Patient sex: F
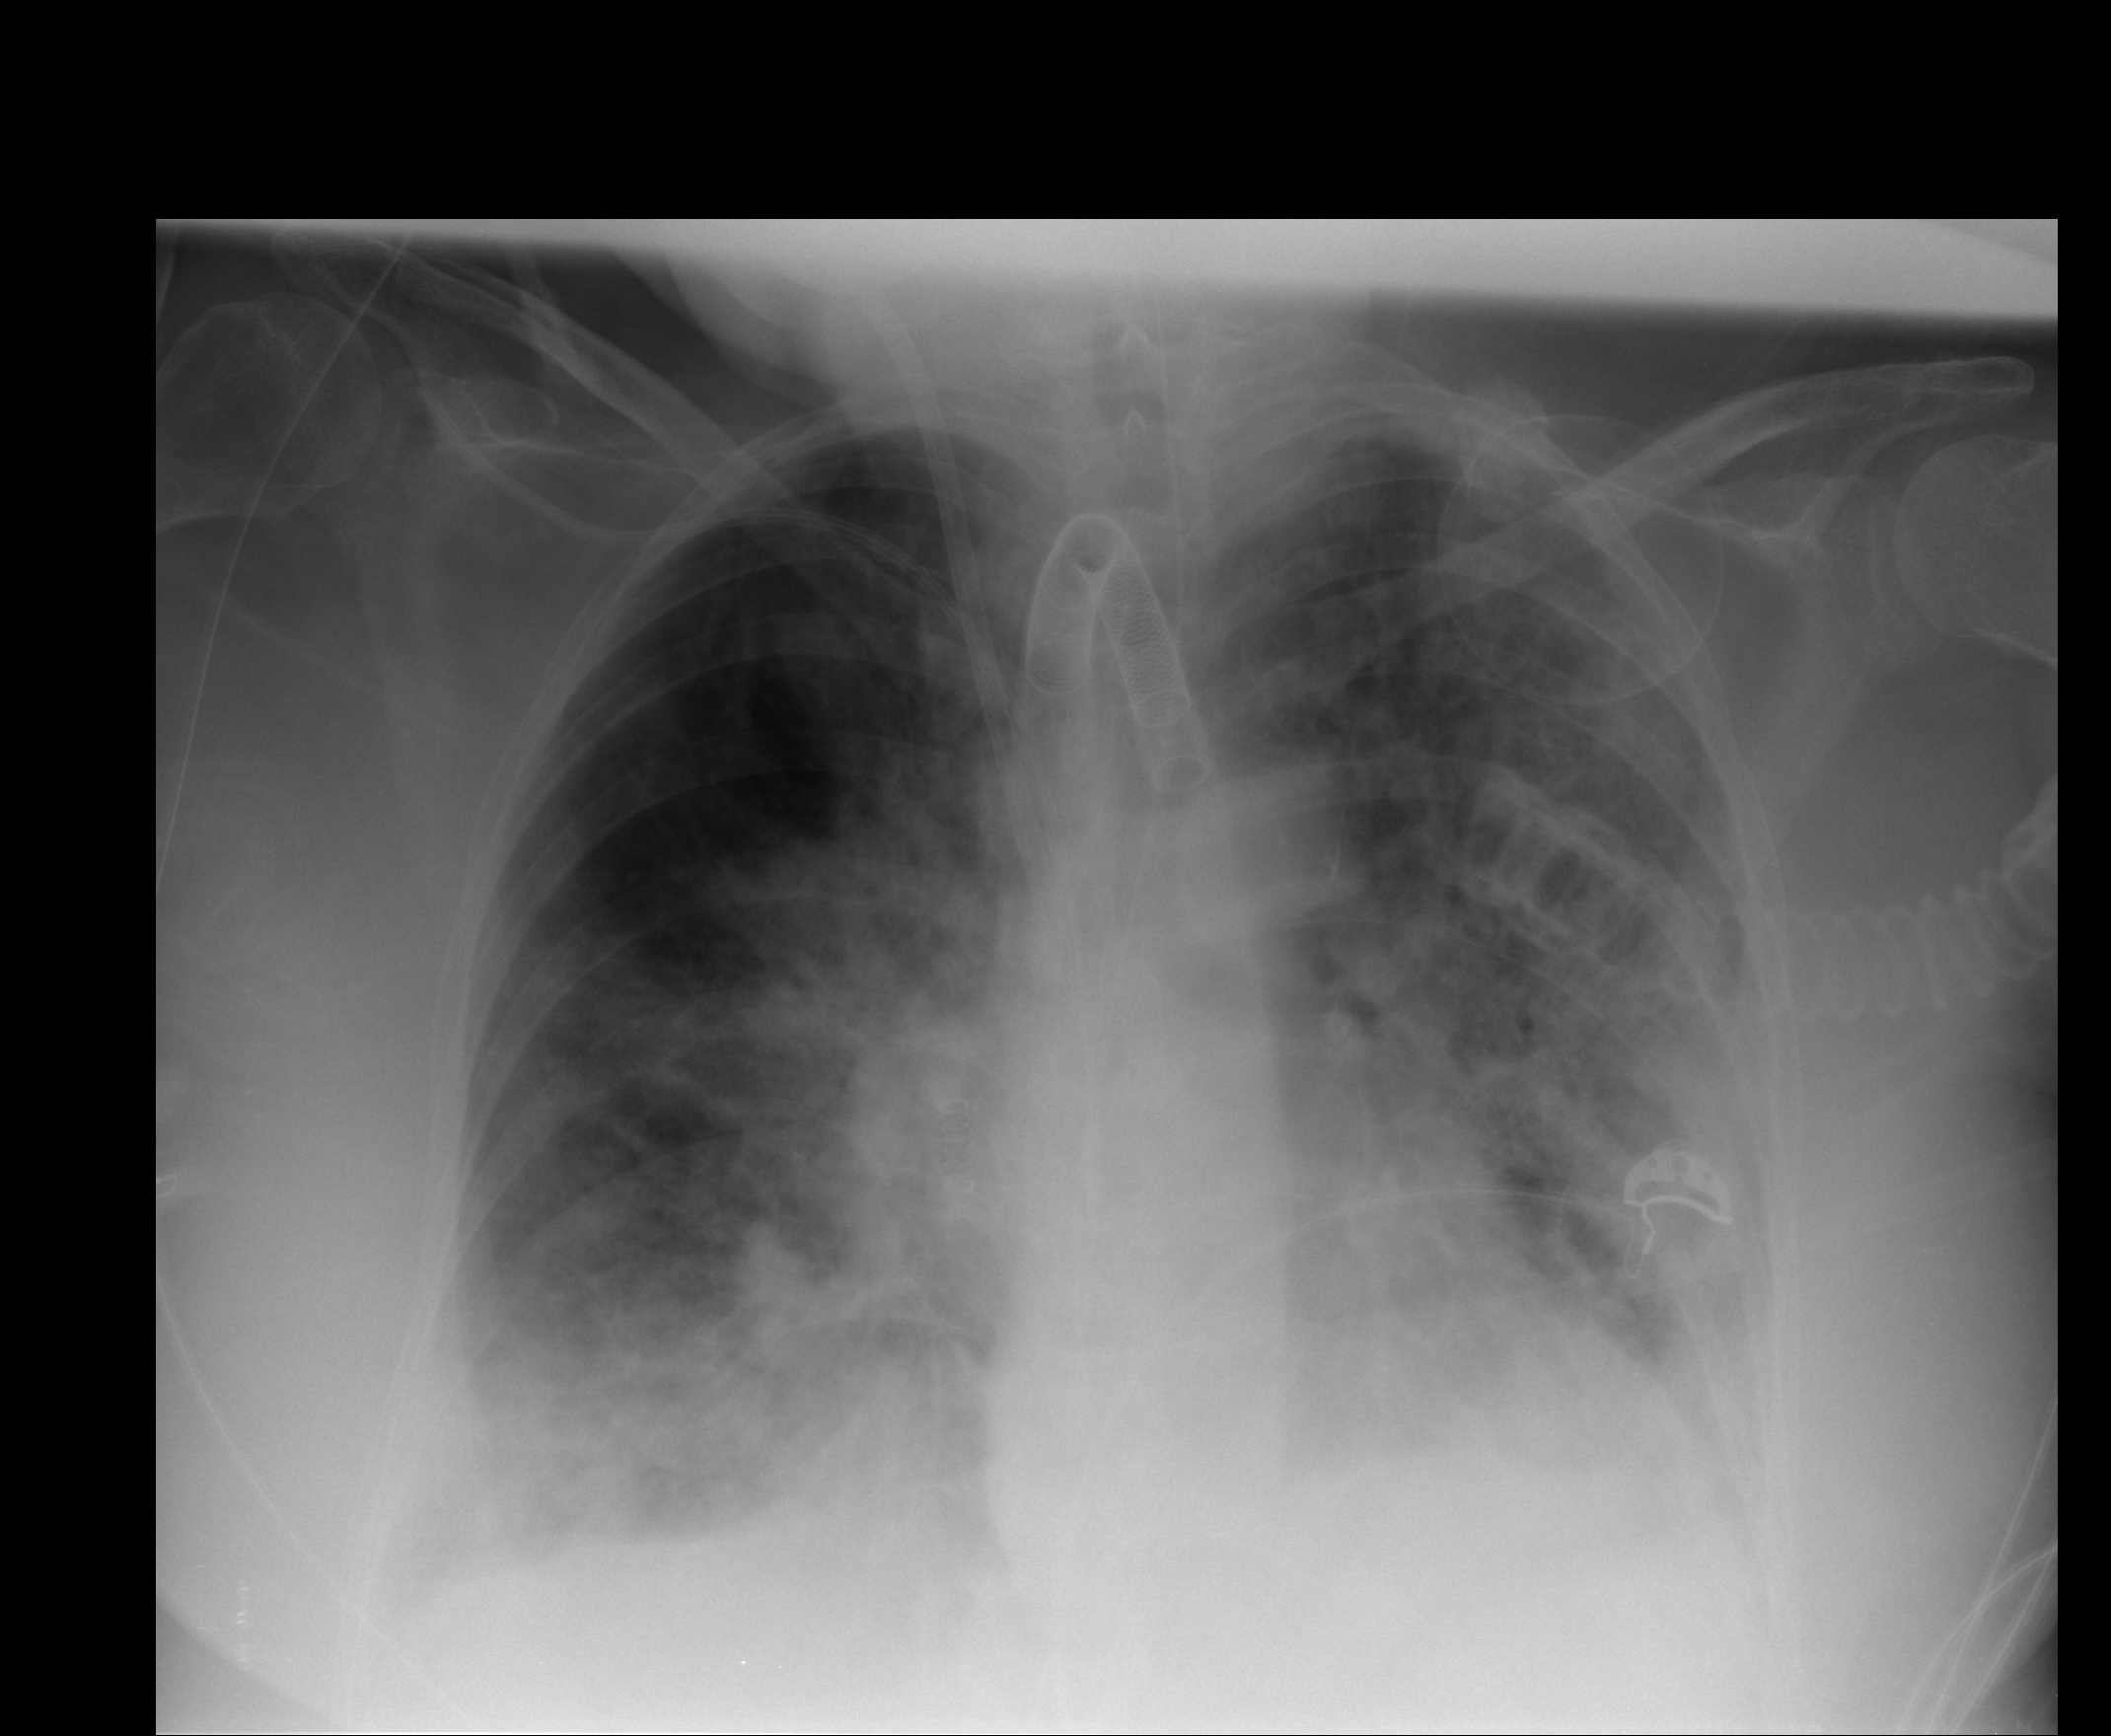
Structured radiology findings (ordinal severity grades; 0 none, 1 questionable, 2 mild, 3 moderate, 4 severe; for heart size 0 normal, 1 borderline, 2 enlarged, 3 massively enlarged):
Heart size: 0
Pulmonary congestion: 2
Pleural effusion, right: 2
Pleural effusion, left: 2
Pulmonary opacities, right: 3
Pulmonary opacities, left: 3
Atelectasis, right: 2
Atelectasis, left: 2